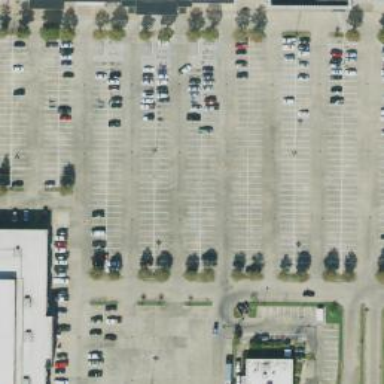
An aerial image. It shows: Parking space is available.